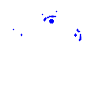
Particle: electron